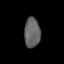
Tissue: lung
Cell type: Epithelial cells
Senescence score: 0.158
Nuclear area (px): 469
Mean DAPI intensity: 97.968